Field crop: maize
Growth stage: 2
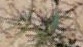
Species: salsola